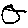
Label: circle